Interaction volume radius: 5 \u00c5
Interaction volume height: 10 \u00c5
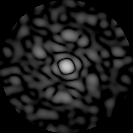
Disorder parameter: 0.8606